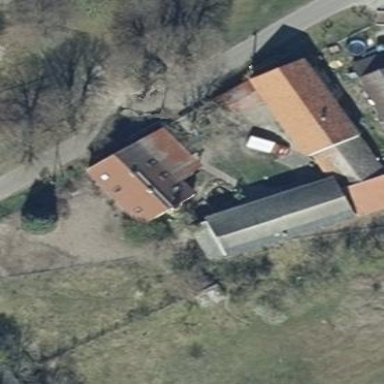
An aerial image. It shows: Charming house with gabled roof. The roof is red in color and oriented along the building.